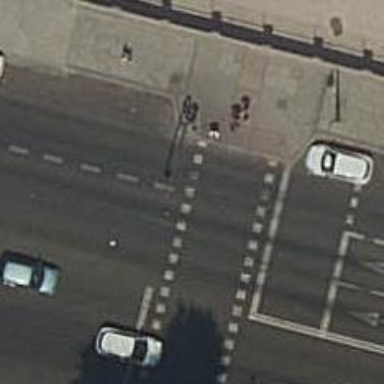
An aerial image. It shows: Road with traffic signals at crossing.